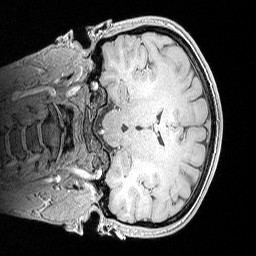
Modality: MP2RAGE
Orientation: coronal
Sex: male
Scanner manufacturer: siemens
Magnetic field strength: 3 T
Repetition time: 5 s
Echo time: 0.00292 s